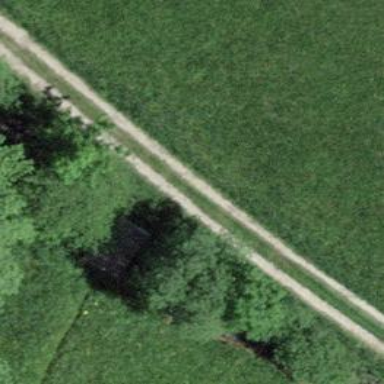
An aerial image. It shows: Grassy track with grade 5 track type.